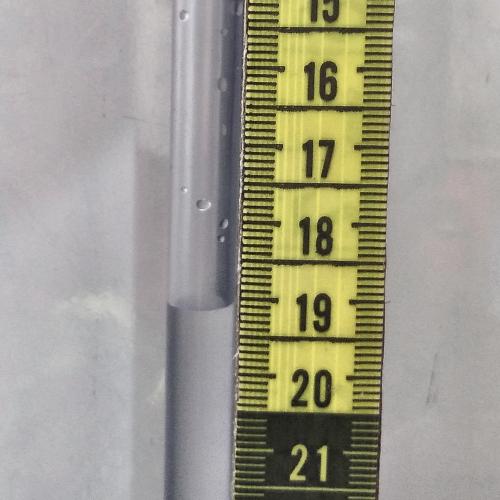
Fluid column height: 19.1 cm